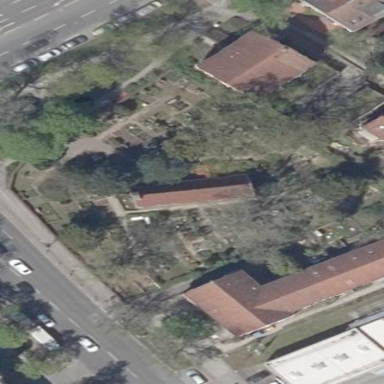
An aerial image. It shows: Graveyard.